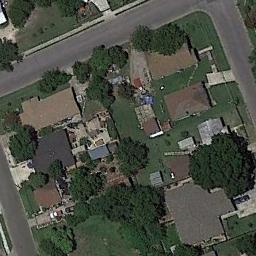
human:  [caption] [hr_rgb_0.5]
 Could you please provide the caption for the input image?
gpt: The medium residential is on the grass next to some trees and road .

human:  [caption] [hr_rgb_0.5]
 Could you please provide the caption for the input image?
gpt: There are several roads next to the medium-sized residential area .

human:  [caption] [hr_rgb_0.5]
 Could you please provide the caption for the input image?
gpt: Many buildings of different shapes are in medium residential area .

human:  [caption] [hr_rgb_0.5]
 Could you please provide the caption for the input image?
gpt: The medium residential area with some houses of different sizes is surrounded by roads .

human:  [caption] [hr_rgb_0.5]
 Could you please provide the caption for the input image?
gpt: There are some buildings and green trees on the medium residential area .